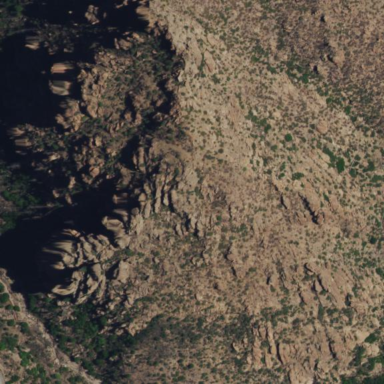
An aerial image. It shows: Landscape dominated by bare rock.